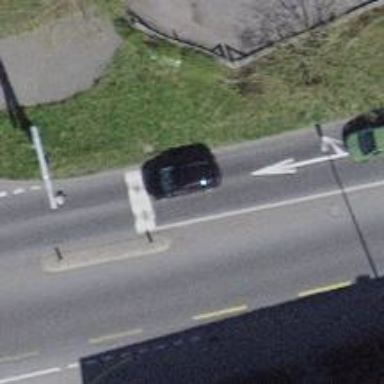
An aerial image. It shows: Road with traffic signals.